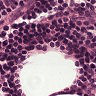
Metastatic tissue present: no